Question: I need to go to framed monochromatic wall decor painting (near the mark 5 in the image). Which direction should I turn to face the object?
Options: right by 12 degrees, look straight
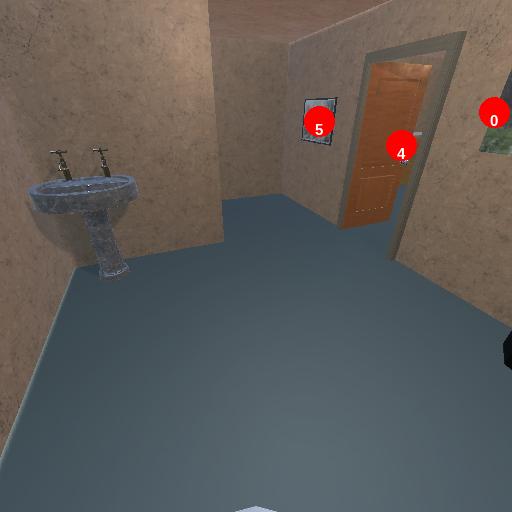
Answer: right by 12 degrees